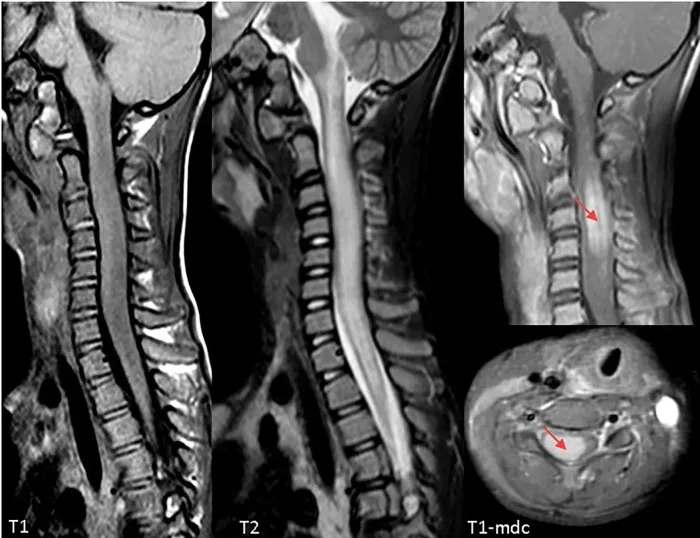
Cervical Magnetic Resonance Imaging (MRI) at clinical onset demonstrating a longitudinally extensive signal abnormality involving the cervical spinal cord, extending from the obex to D3. The cord appears markedly swollen, both gray and white matter are involved, and post-contrast sequences demonstrate marked cord enhancement between C3 and C5 (red arrows). Findings are compatible with acute longitudinally extensive transverse myelitis (LETM).
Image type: radiology (mri)